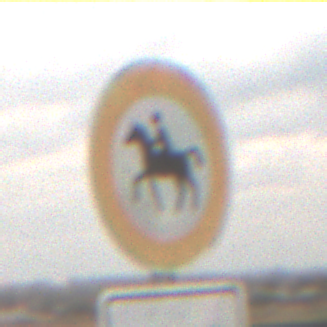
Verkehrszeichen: VerbotReiter
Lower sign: ZeitangabenMitBeschraenkungAufWochentage8
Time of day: MorningAfternoon
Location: Outdoor (Nature)
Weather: Overcast
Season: NotSpecified
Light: Natural